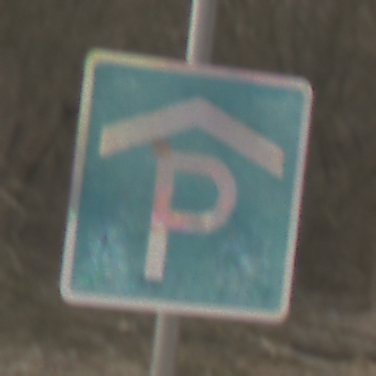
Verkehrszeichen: Parkhaus
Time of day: MorningAfternoon
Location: Outdoor (Nature)
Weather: PartlyCloudy
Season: Winter
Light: Natural